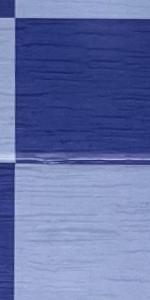
Label: Empty